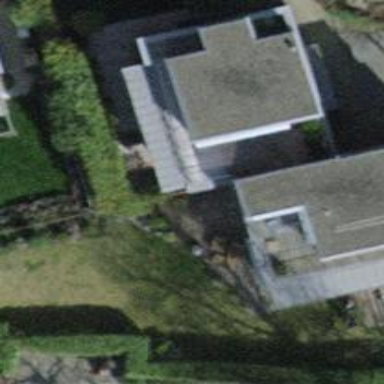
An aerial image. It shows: Balcony as part of building.